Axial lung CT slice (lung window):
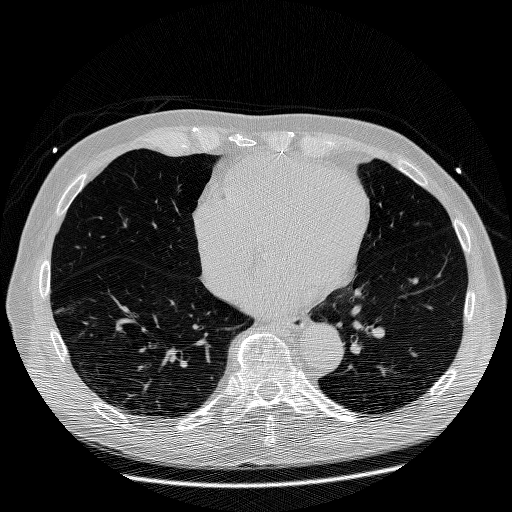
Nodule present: no